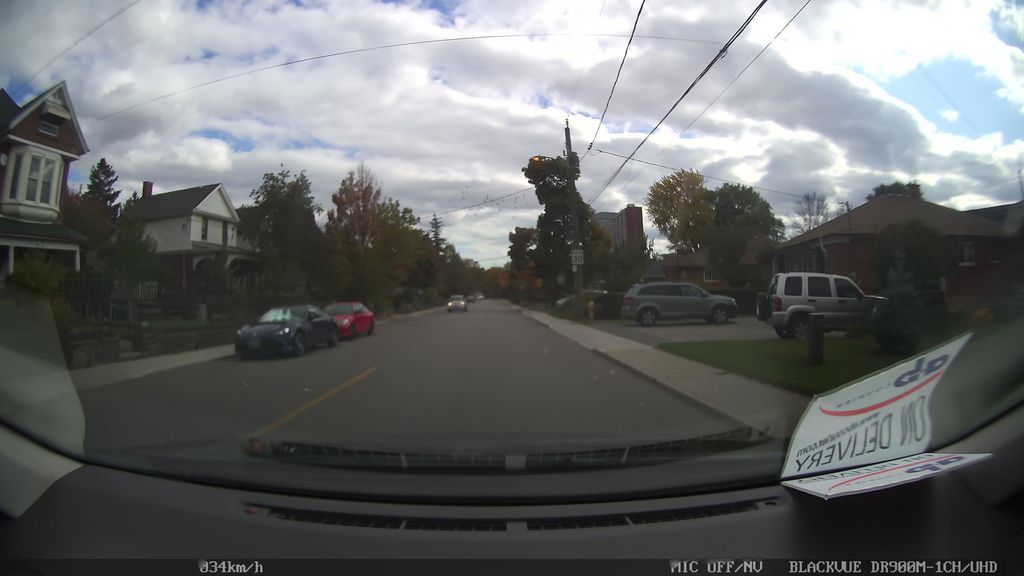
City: toronto